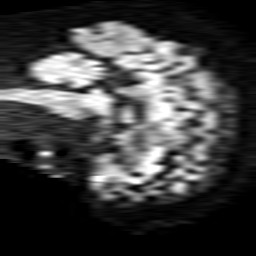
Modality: TRACE
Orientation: sagittal
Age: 61
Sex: male
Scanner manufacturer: philips
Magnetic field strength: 1.5 T
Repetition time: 3.538 s
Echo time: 0.09411 s